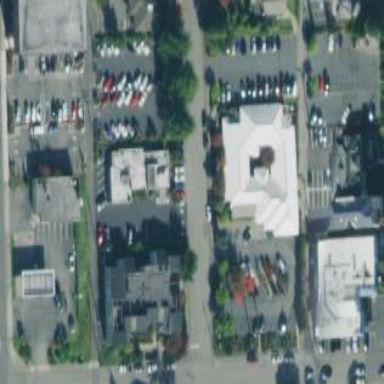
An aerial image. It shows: Commercial area.